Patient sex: M
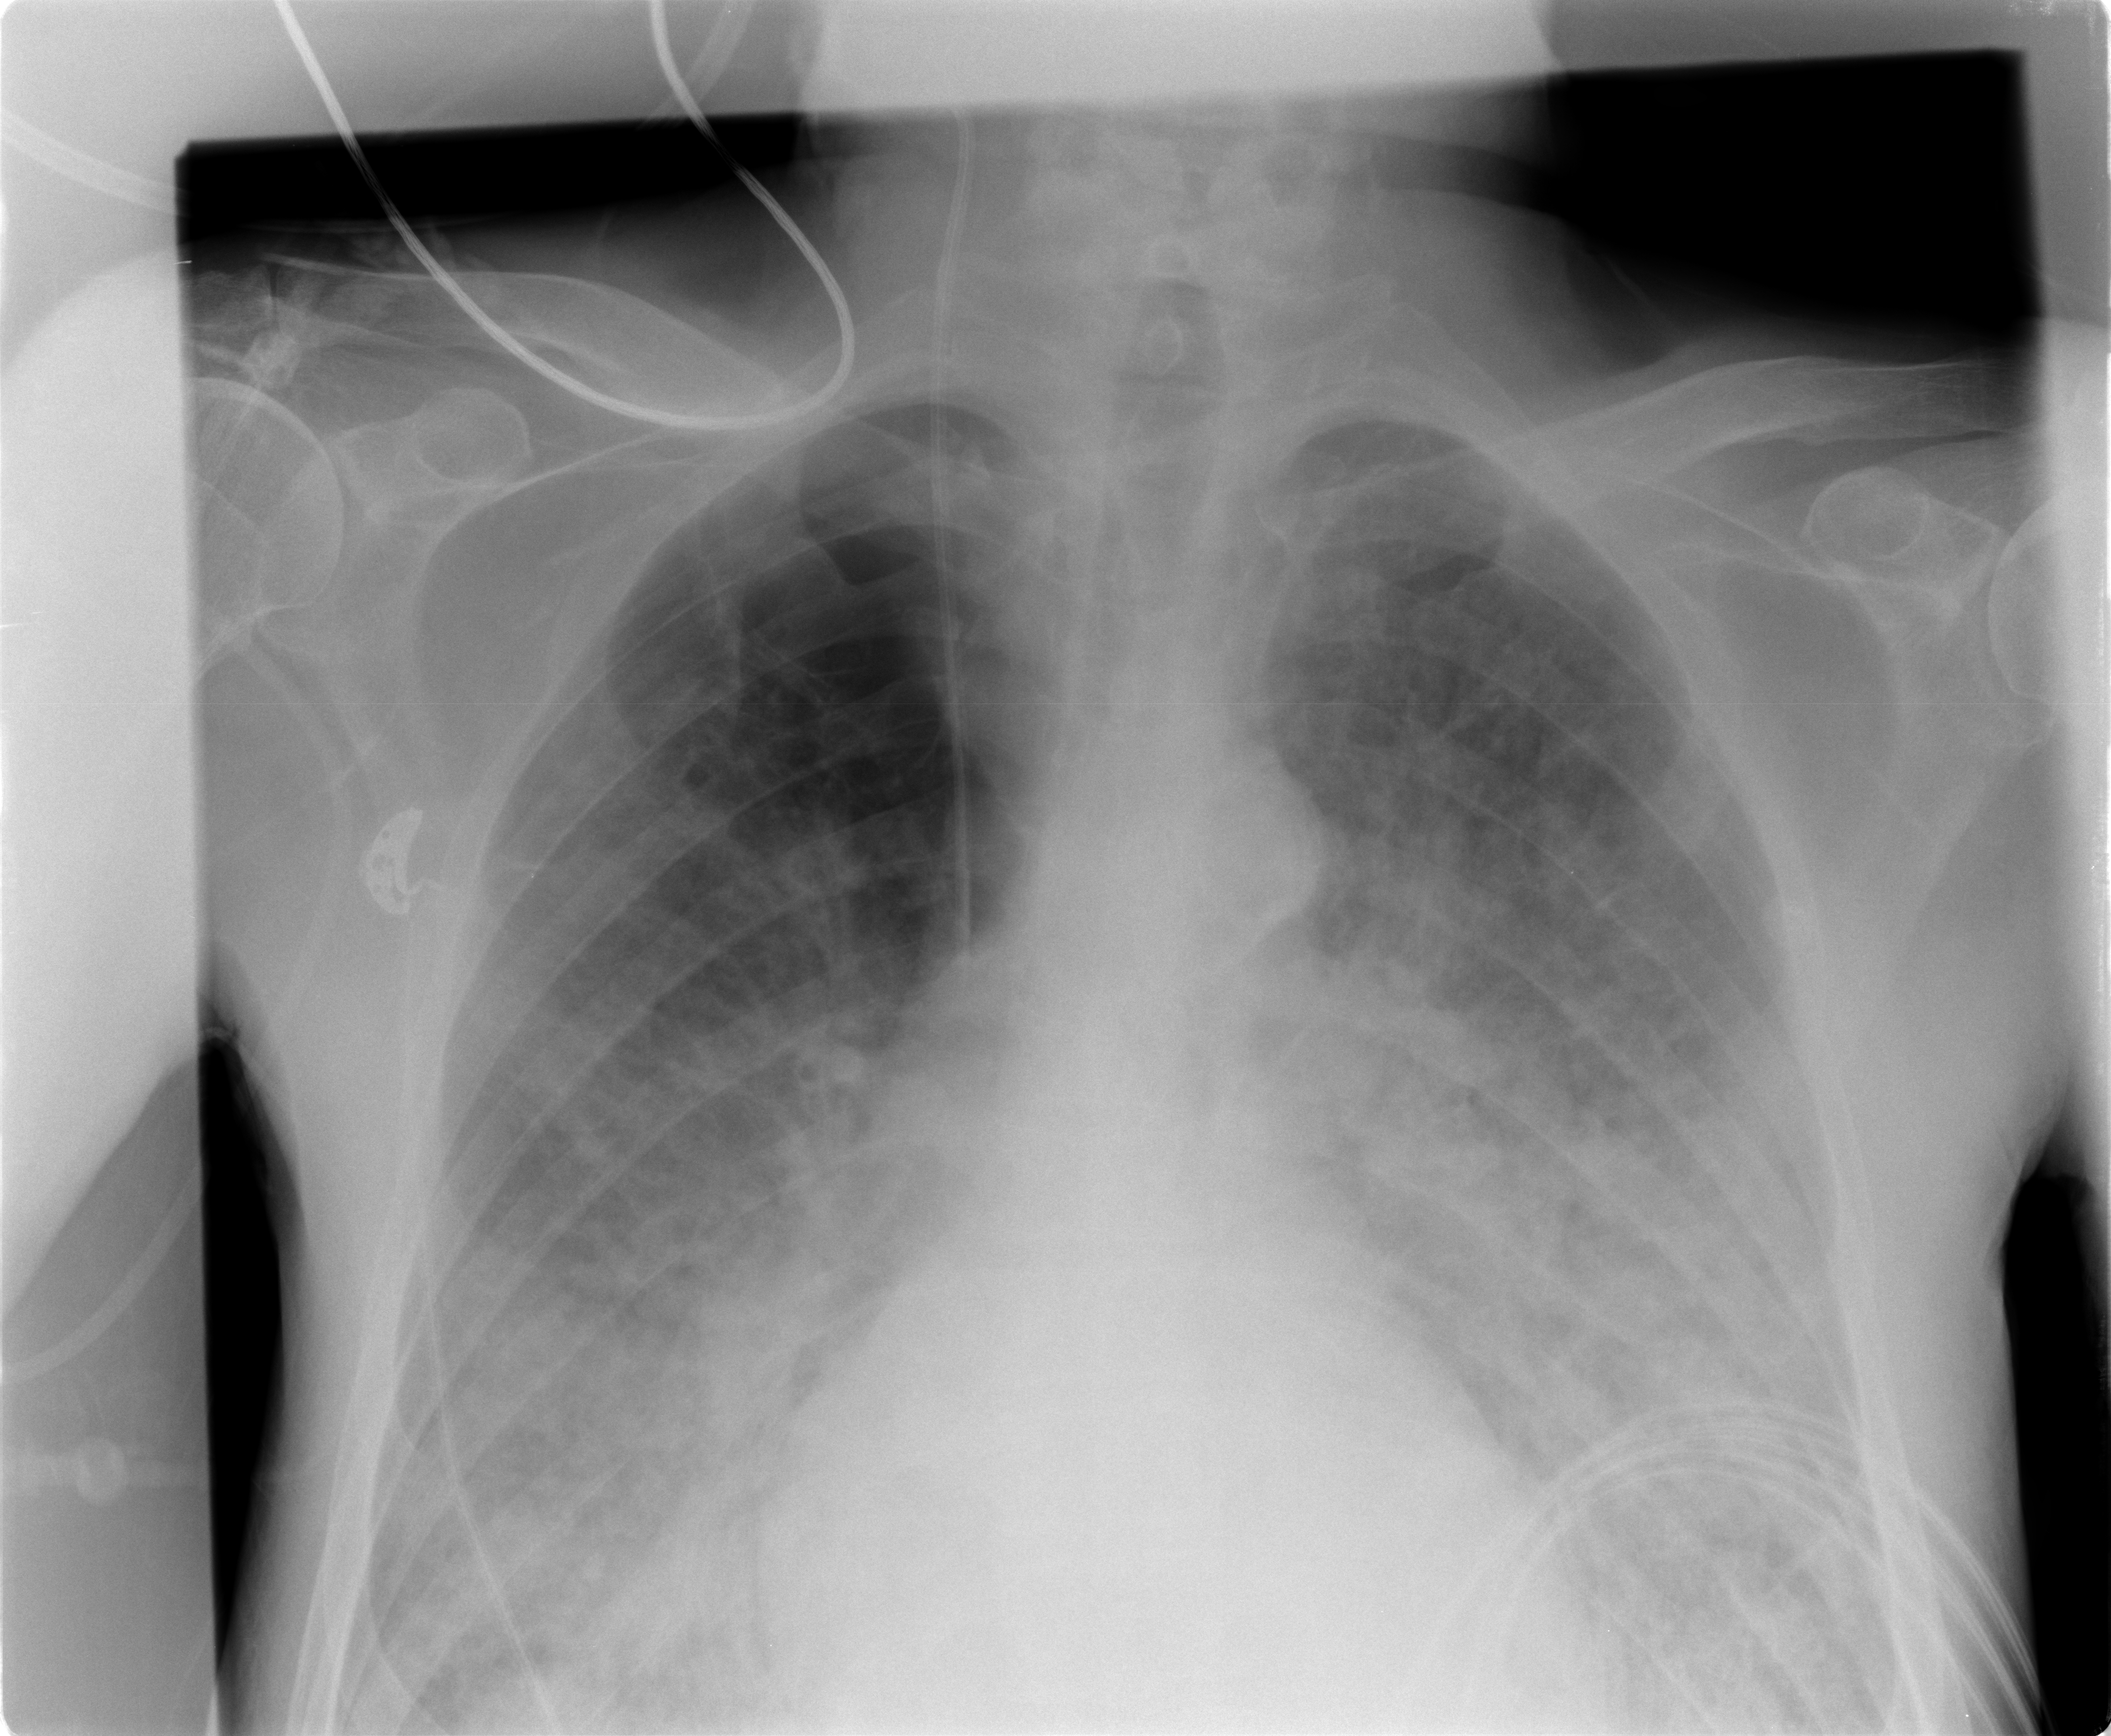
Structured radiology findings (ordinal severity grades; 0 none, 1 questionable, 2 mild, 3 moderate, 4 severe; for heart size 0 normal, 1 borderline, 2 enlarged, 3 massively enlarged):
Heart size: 0
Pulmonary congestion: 2
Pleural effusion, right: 0
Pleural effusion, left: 0
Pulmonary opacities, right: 3
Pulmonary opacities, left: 3
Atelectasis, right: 2
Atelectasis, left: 3